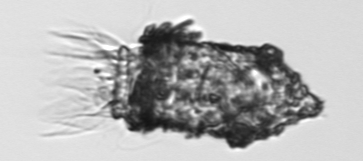
Label: Tintinnopsis